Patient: sex F, age 56
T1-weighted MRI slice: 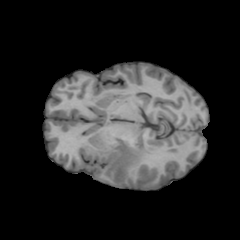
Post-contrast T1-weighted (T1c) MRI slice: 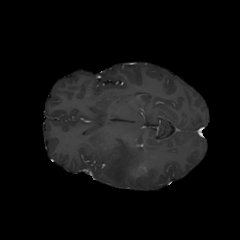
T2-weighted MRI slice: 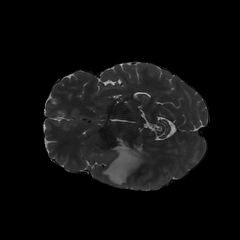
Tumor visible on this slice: yes
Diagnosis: Glioblastoma, IDH-wildtype
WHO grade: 4